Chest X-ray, AP view. Patient: 47 years old, sex F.
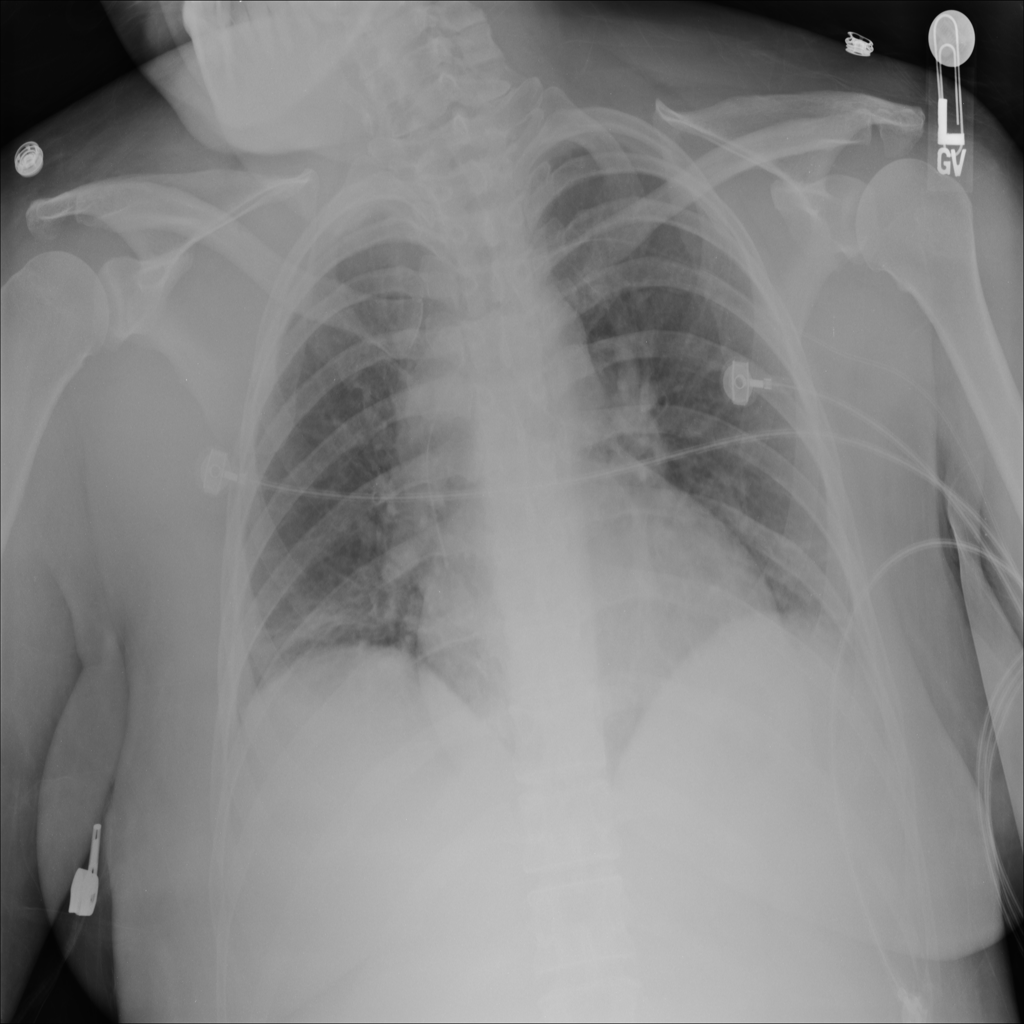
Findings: Atelectasis, Effusion